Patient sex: M
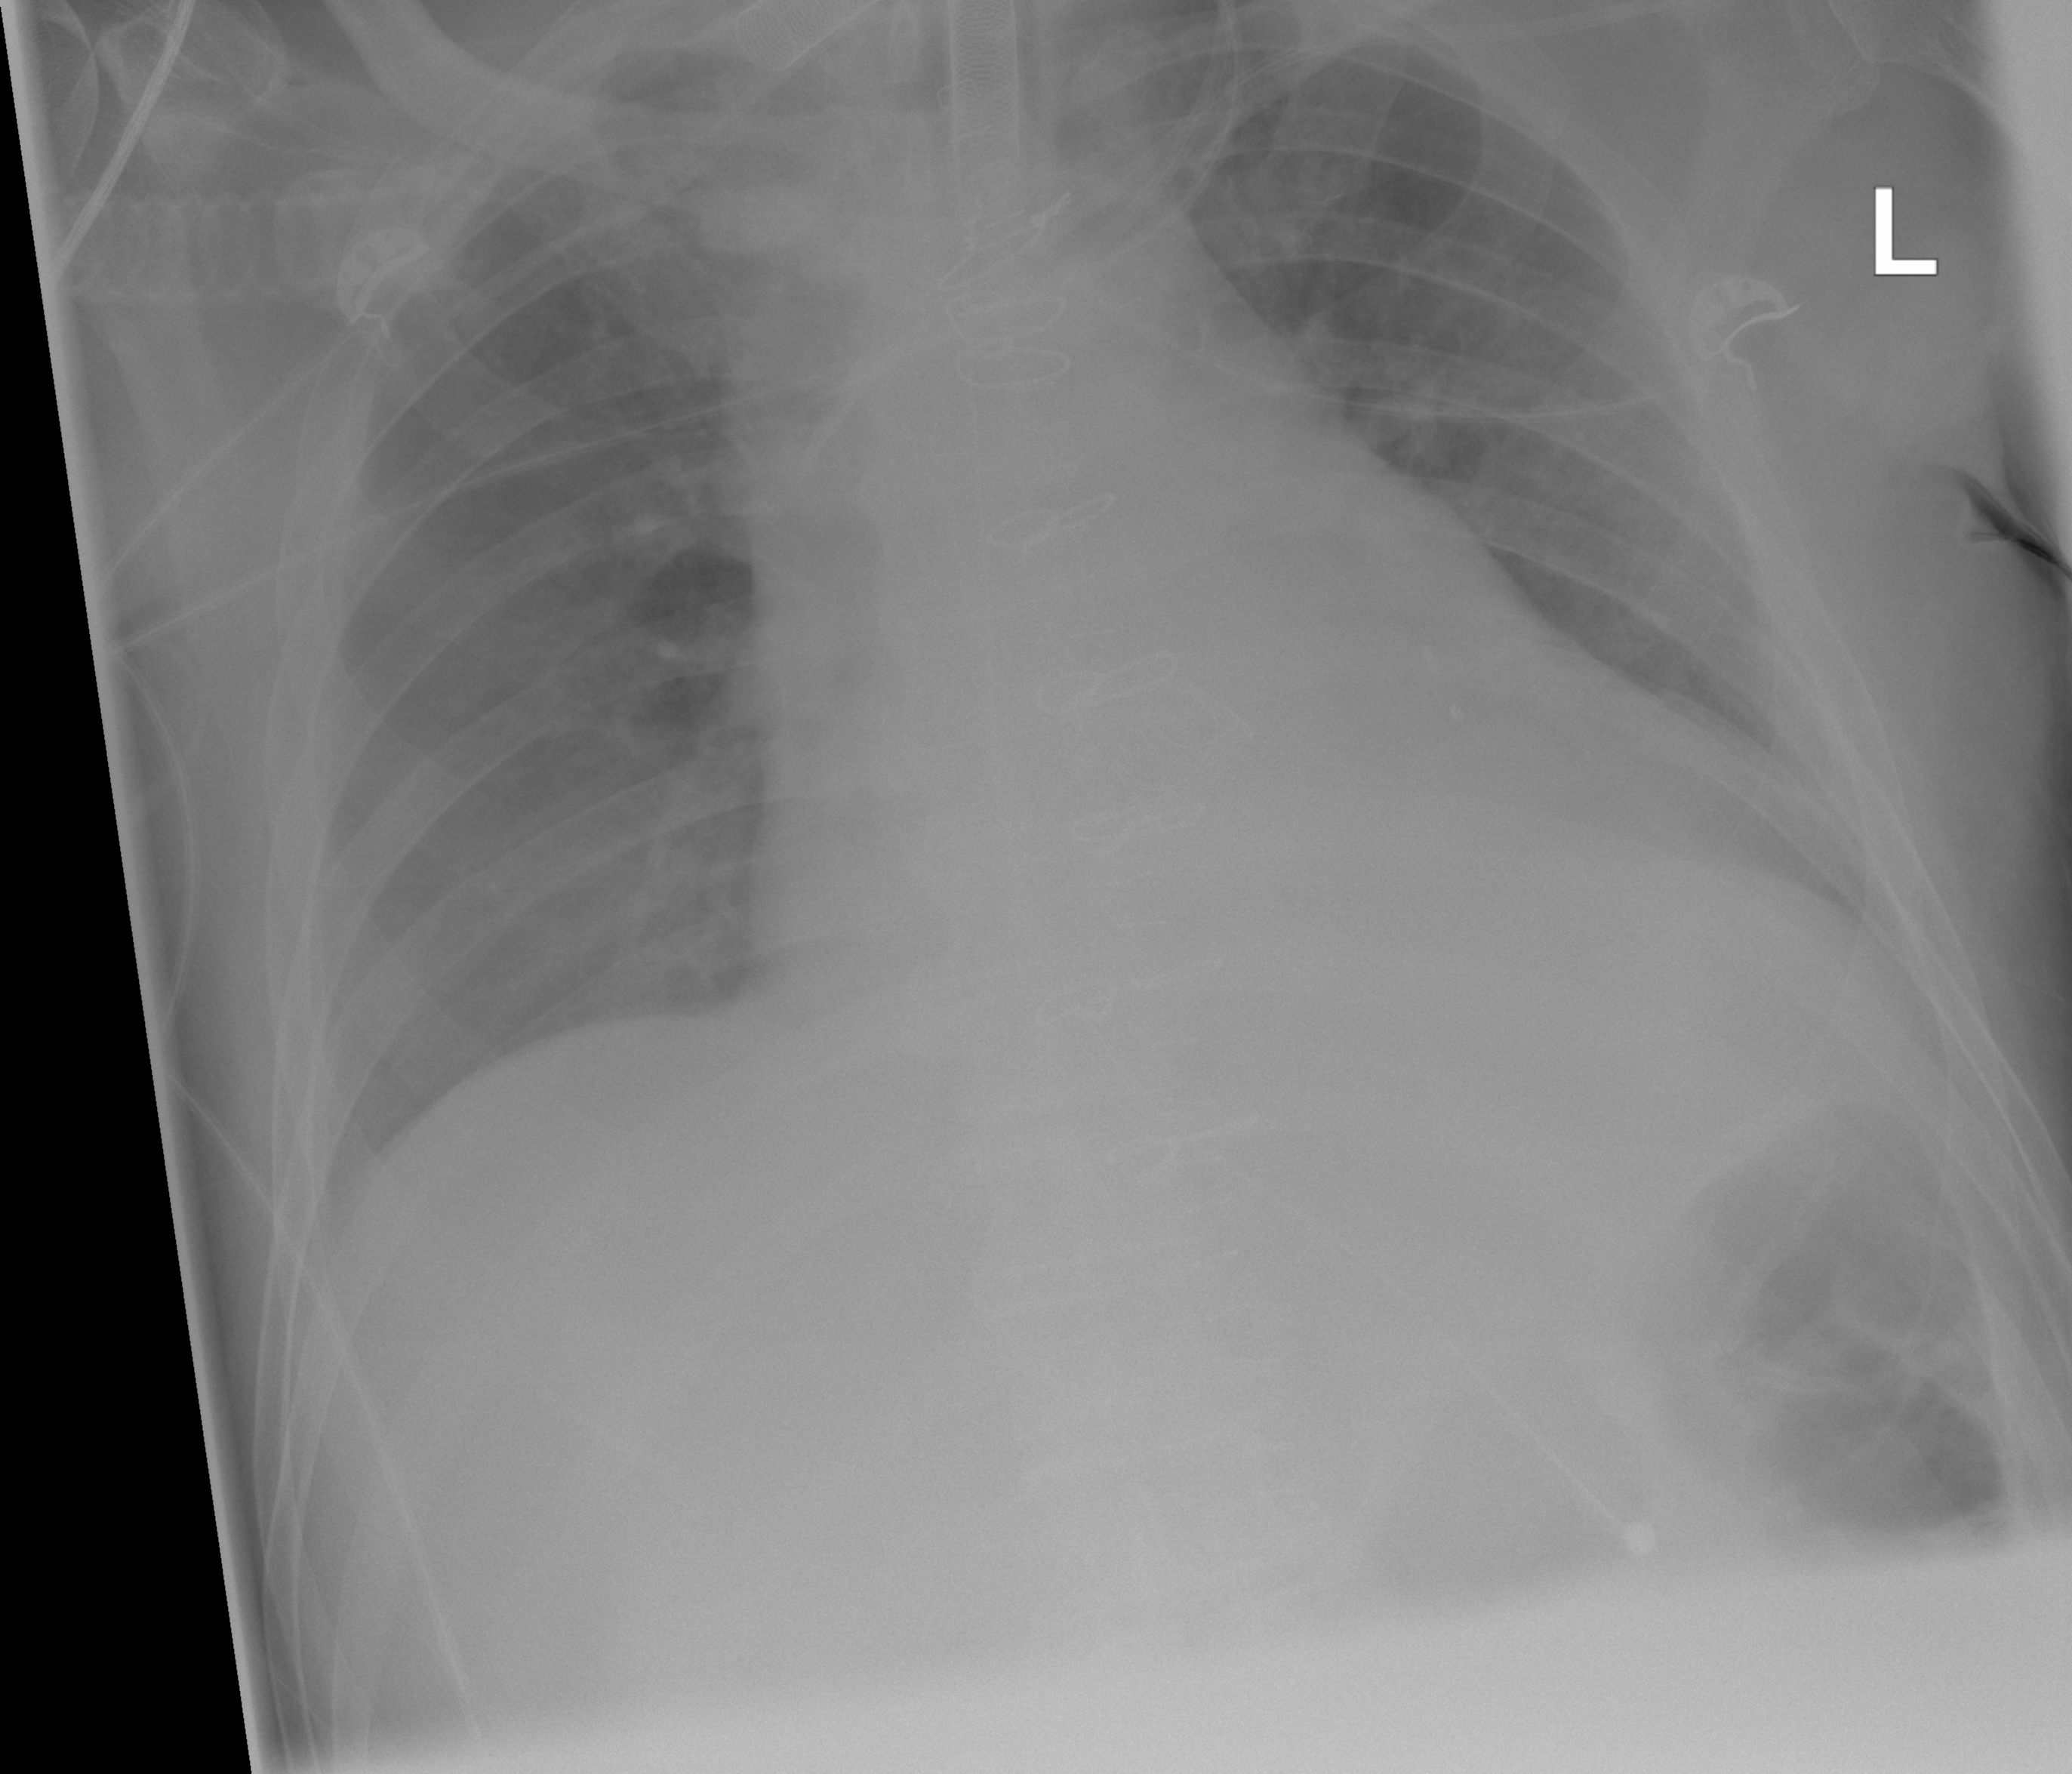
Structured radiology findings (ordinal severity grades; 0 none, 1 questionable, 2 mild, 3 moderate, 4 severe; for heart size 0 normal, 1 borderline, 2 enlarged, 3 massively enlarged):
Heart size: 2
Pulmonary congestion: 0
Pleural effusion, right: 0
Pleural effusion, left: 1
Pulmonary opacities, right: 0
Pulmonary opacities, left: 0
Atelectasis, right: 2
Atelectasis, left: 0